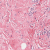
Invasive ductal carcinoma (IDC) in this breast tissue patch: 0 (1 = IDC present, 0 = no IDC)